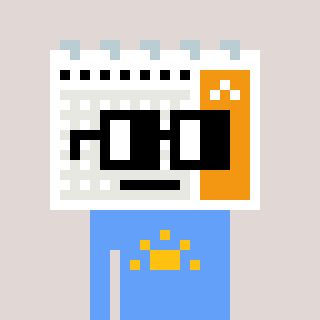
a pixel art character with square black glasses, a calendar-shaped head and a blue-colored body on a warm background